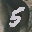
Label: 5